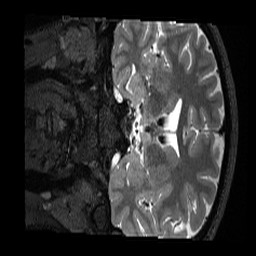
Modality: T2w
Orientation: coronal
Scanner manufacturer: siemens
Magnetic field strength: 3 T
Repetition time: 3.2 s
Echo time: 0.563 s